Question: I have 'UITableView cell', in a 'UITableView'. When i am trying to add new value from search bar list selected that time that value i am adding into table and same time displying the popover on that newly added cell but some time its working perfect but no of times it display anywhere i am using cell.frame my code is bellow for the same i am attach the expected result screen short also please any one know then help me
'''
- (void)loadPopOver:(id)idDataObj {
NSDictionary *dictDataObj = (NSDictionary*)idDataObj;
//add the popOverControl
OrdersDetailPopViewController *orderDetailPopVC = [[OrdersDetailPopViewController alloc] init];
orderDetailPopVC.idParentDelegate = self;
CGSize sizeObj = [orderDetailPopVC initView:5 totalTextArea:0 dataForTableViews:[dictDataObj valueForKey:TAG_DATASOURCE] titles:[dictDataObj valueForKey:TAG_TITLES]];
if (sizeObj.height == 0 && sizeObj.width == 0) {
NSLog(@"API Error : Incomplete data sent.");
return;
}
//Point from where to show the popOverControl
CGRect cgRect;
if (indexPathLastSelected.section == -1 ) {
if([_isFromSearchBar isEqualToString:@"FROM_SEARCH_BAR"])
{
UITableViewCell *cell = [tableViewLeft cellForRowAtIndexPath:[NSIndexPath indexPathForRow:0 inSection:1]];
cgRect = cell.frame;
//cgRect.origin.y = 190;
cgRect.origin.y = 25;
//cgRect.origin.x =270;
}
else if([_isFromRightTable isEqualToString:@"FROM_RIGHT_TABLE"])
{
UITableViewCell *cell = [tableViewLeft cellForRowAtIndexPath:[NSIndexPath indexPathForRow:0 inSection:1]];
cgRect = cell.frame;
}
}
else {
UITableViewCell *cell = [tableViewLeft cellForRowAtIndexPath:indexPathLastSelected];
cgRect = cell.frame;
}
popOverFormInput = [[UIPopoverController alloc] initWithContentViewController:orderDetailPopVC];
popOverFormInput.contentViewController = orderDetailPopVC;
[popOverFormInput setPopoverContentSize:sizeObj];
popOverFormInput.delegate = self;
if (self.view.window != nil)
[popOverFormInput presentPopoverFromRect:cgRect inView:tableViewLeft permittedArrowDirections:UIPopoverArrowDirectionUp animated:YES];
}
'''
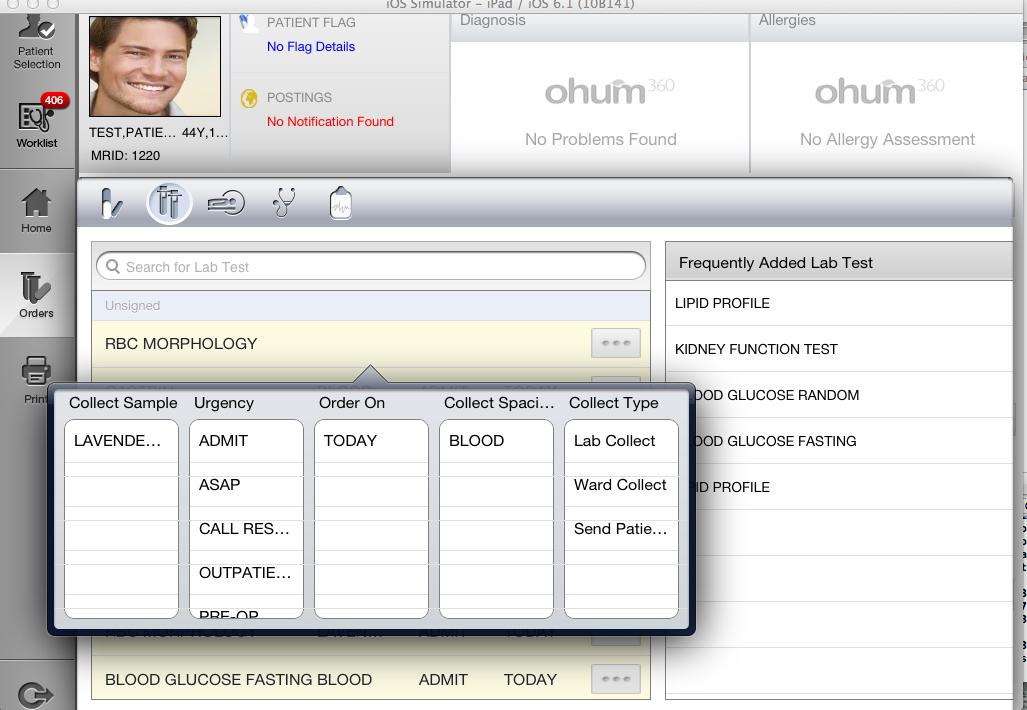
Answer: At the time of calling method i just put the delay
and i fixed the issue
[self performSelector:@selector(showPopOver) withObject:nil afterDelay:0.20];